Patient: sex M, age 46
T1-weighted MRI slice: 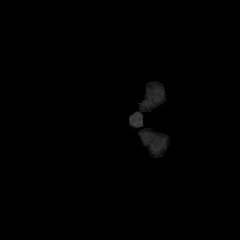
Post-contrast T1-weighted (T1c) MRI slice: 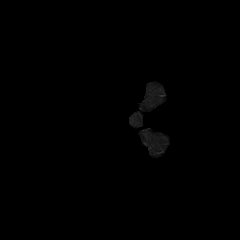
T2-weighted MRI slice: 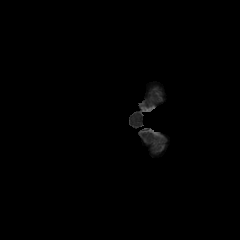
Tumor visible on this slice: no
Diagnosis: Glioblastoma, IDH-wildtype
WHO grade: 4